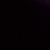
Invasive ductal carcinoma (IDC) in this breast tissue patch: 0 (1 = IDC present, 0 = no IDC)